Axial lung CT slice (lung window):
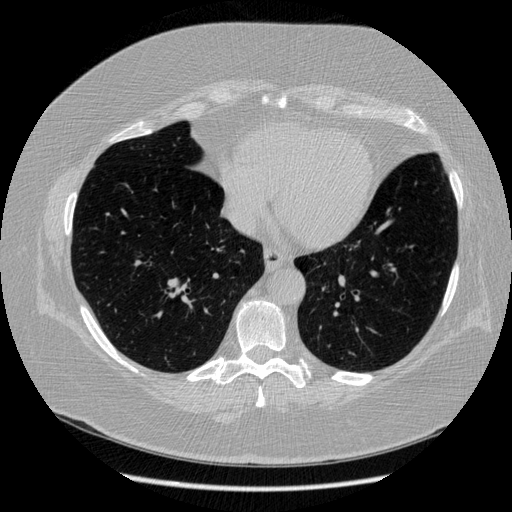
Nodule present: no